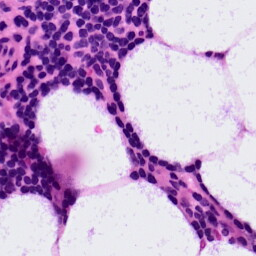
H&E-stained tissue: LymphNode